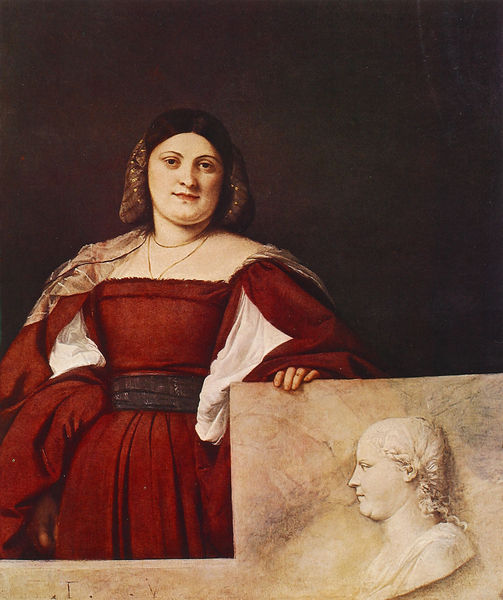
Titel: Ritratto di donna (La Schiavona)
Künstler: Tizian
Institution: London, National Gallery
Schlagwörter: dunkel, gemälde, hand, kopf, schatten, weiß, frauen, braun, finger, frau, frisur, kleid, licht, marmor, mund, nase, profil, schwarz, ölbild, blick, dame, gürtel, rot, tuch, beige, band, falten, haarschmuck, stein, ärmel, bild, hände, portrait, porträt, vorhang, öl, brüstung, gewand, haare, reich, stoff, augenbrauen, dekoltee, locken, potrait, renaissance, seide, lächeln, relief, tüll, kette, tafel, dick, inschrift, büste, platte, schnalle, doppelkinn, mittelalter, bild im bild, warze, pausbacken, rotes kleid, untersetzt, rennaisance, haarnetz, tzen, haarbeutel